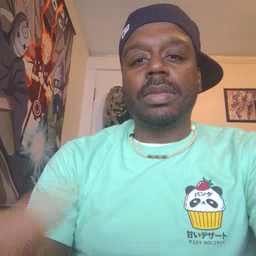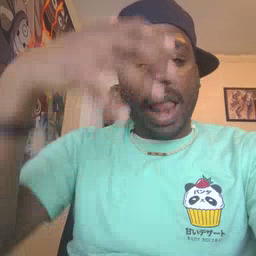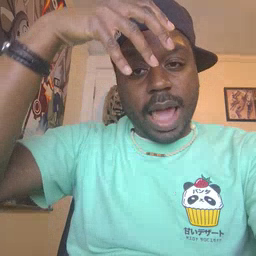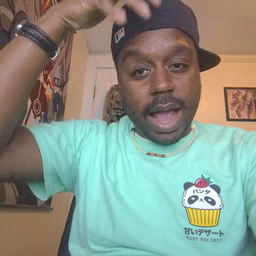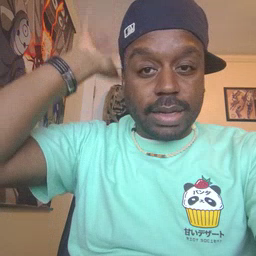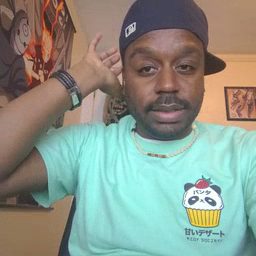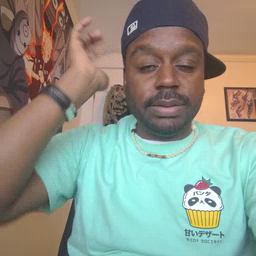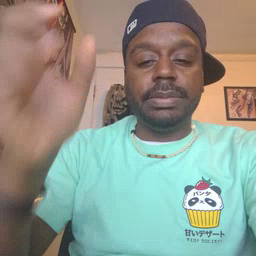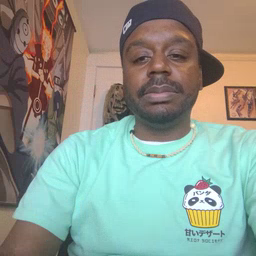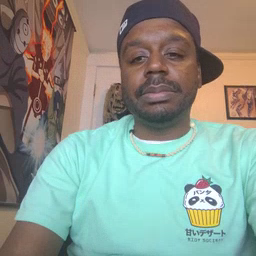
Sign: lion